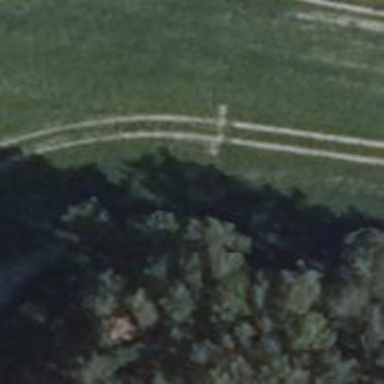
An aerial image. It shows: Hunting stand.